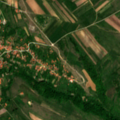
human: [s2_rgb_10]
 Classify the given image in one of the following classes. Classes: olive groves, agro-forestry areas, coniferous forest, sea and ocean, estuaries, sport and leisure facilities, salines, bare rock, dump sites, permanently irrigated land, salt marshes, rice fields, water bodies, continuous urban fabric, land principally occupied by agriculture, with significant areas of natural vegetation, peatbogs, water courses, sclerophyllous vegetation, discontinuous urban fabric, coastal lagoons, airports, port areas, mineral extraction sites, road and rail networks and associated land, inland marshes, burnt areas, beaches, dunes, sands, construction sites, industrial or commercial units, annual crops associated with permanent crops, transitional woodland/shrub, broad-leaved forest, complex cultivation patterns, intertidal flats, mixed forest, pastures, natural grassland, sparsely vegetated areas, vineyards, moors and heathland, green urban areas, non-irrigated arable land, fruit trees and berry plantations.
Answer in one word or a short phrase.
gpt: discontinuous urban fabric, complex cultivation patterns, land principally occupied by agriculture, with significant areas of natural vegetation